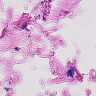
Metastatic tissue present: no